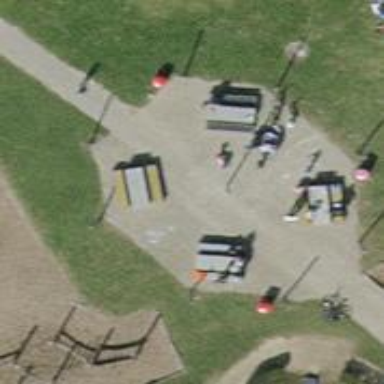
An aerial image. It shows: Picnic table located in leisure land area.